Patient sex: M
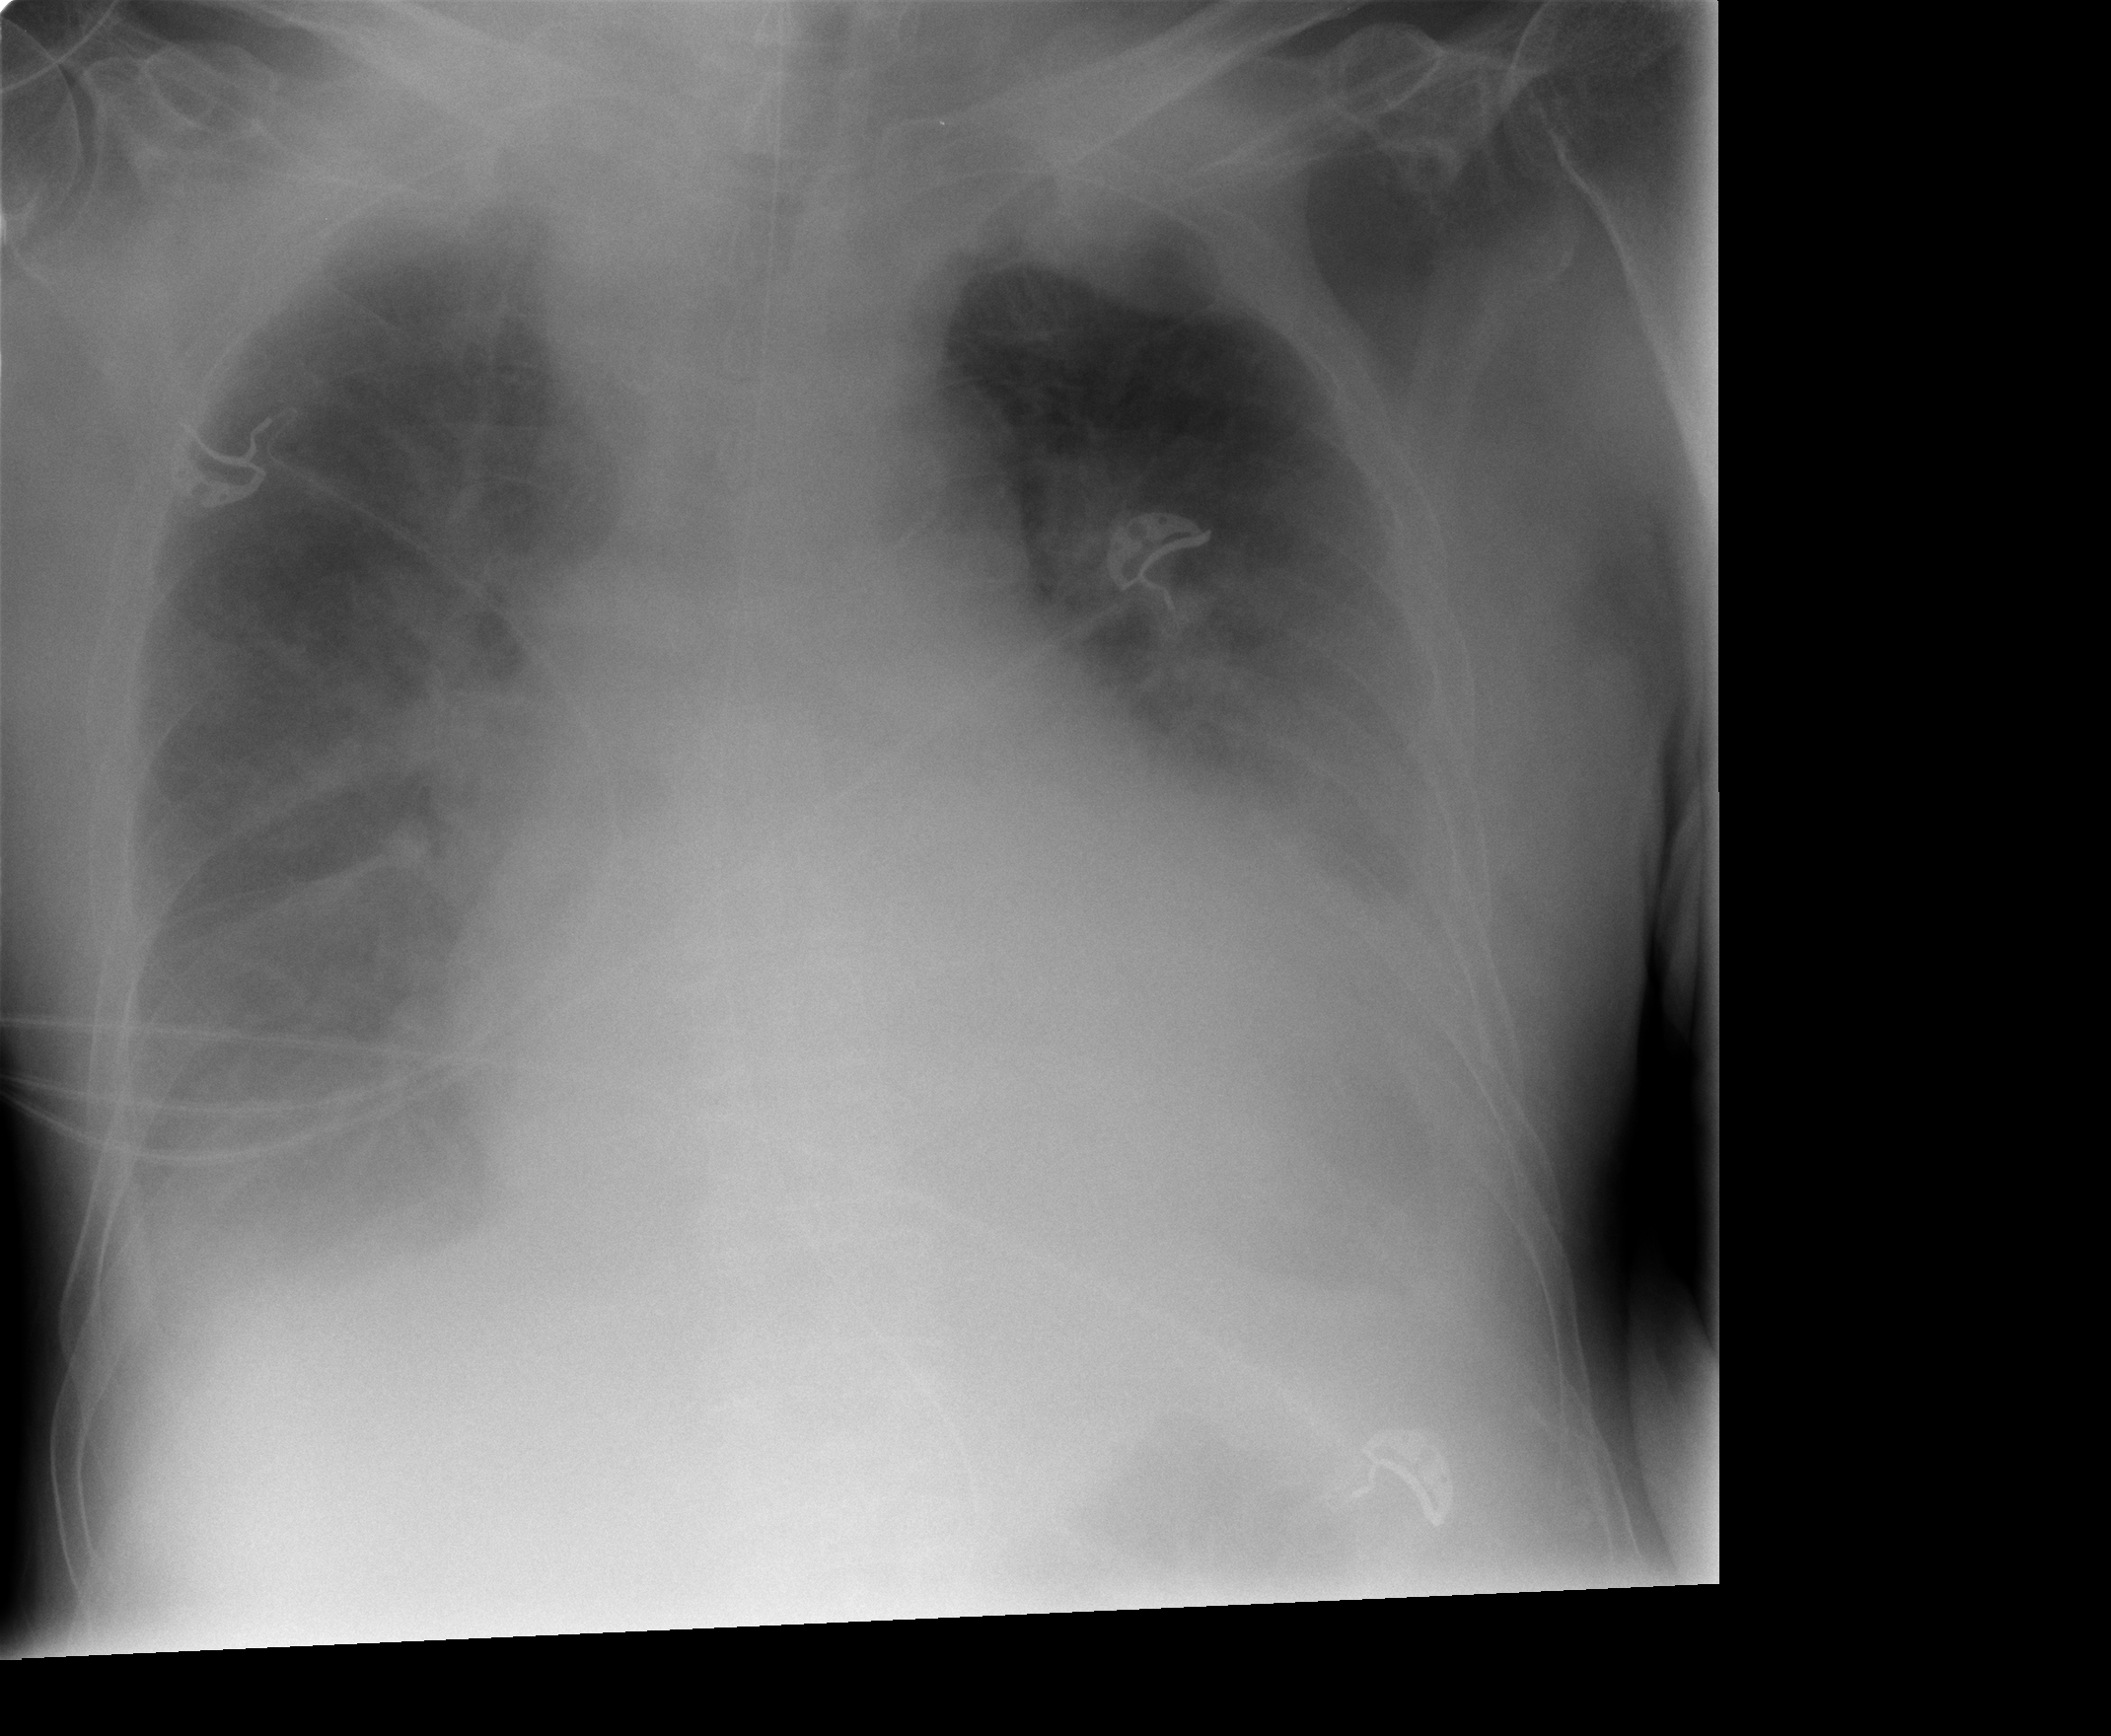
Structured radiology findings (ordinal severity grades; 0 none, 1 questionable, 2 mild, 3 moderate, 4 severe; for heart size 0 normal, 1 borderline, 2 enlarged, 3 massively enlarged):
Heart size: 2
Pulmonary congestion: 1
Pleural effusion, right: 2
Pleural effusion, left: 3
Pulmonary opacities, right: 0
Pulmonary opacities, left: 0
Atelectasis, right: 2
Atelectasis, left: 3